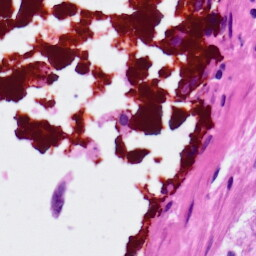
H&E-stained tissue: Lung